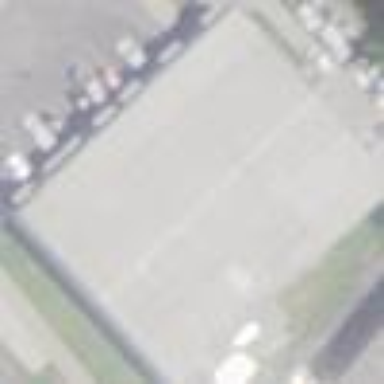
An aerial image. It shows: Building with sports hall used for leisure activities.